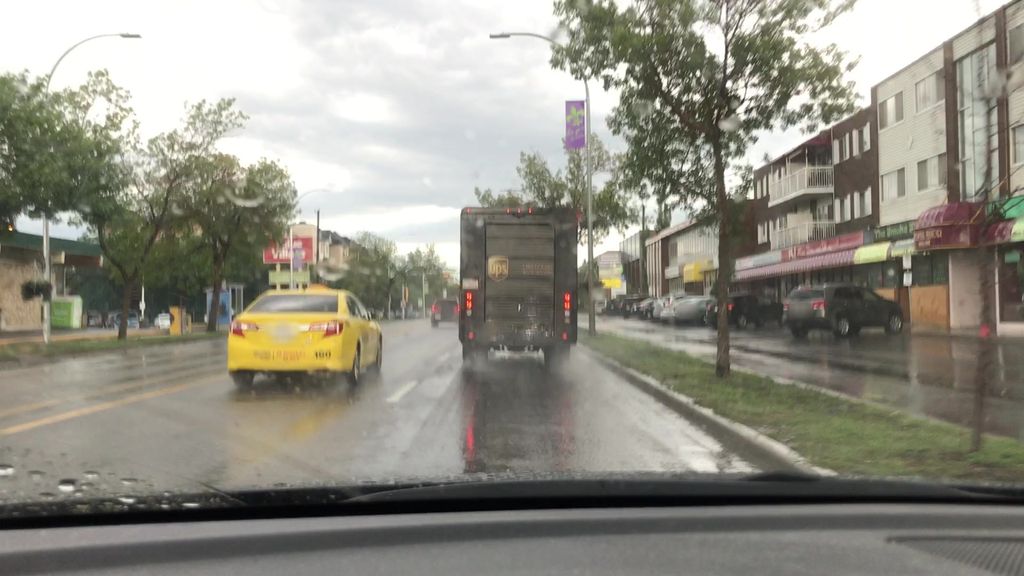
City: edmonton